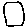
Label: square